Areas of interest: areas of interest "QuanChen Tennis Club"
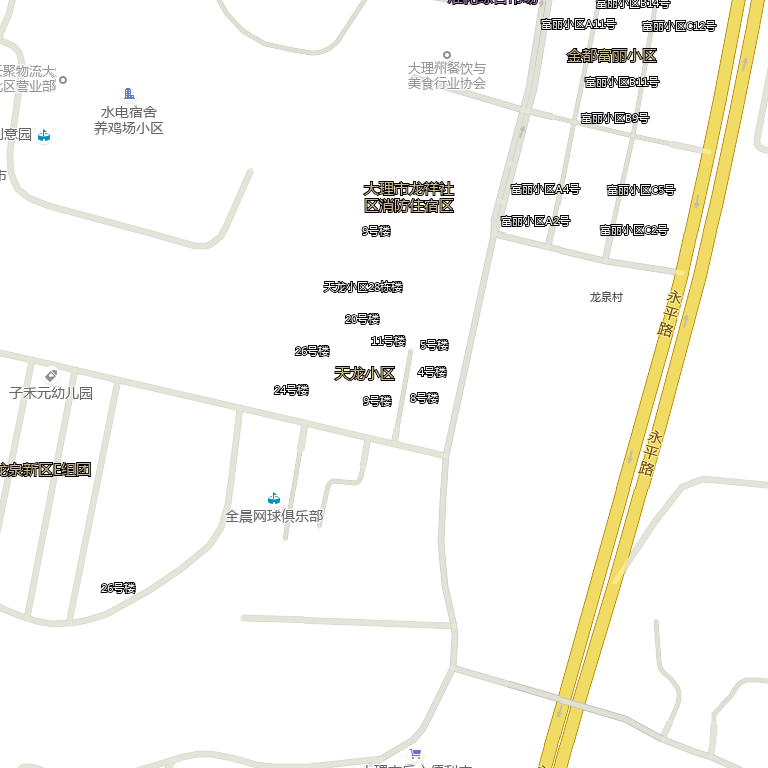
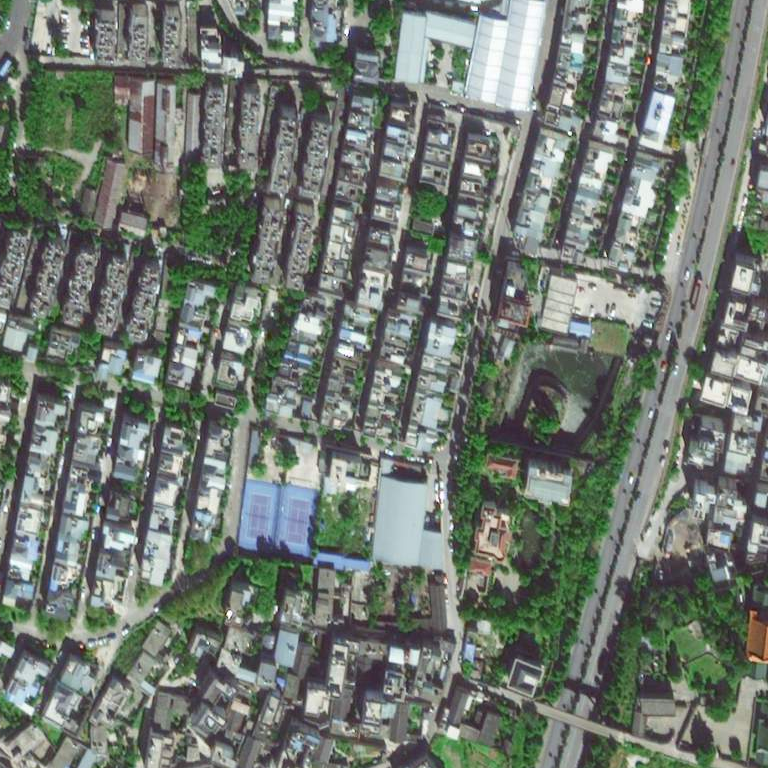